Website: home-depot
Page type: payment
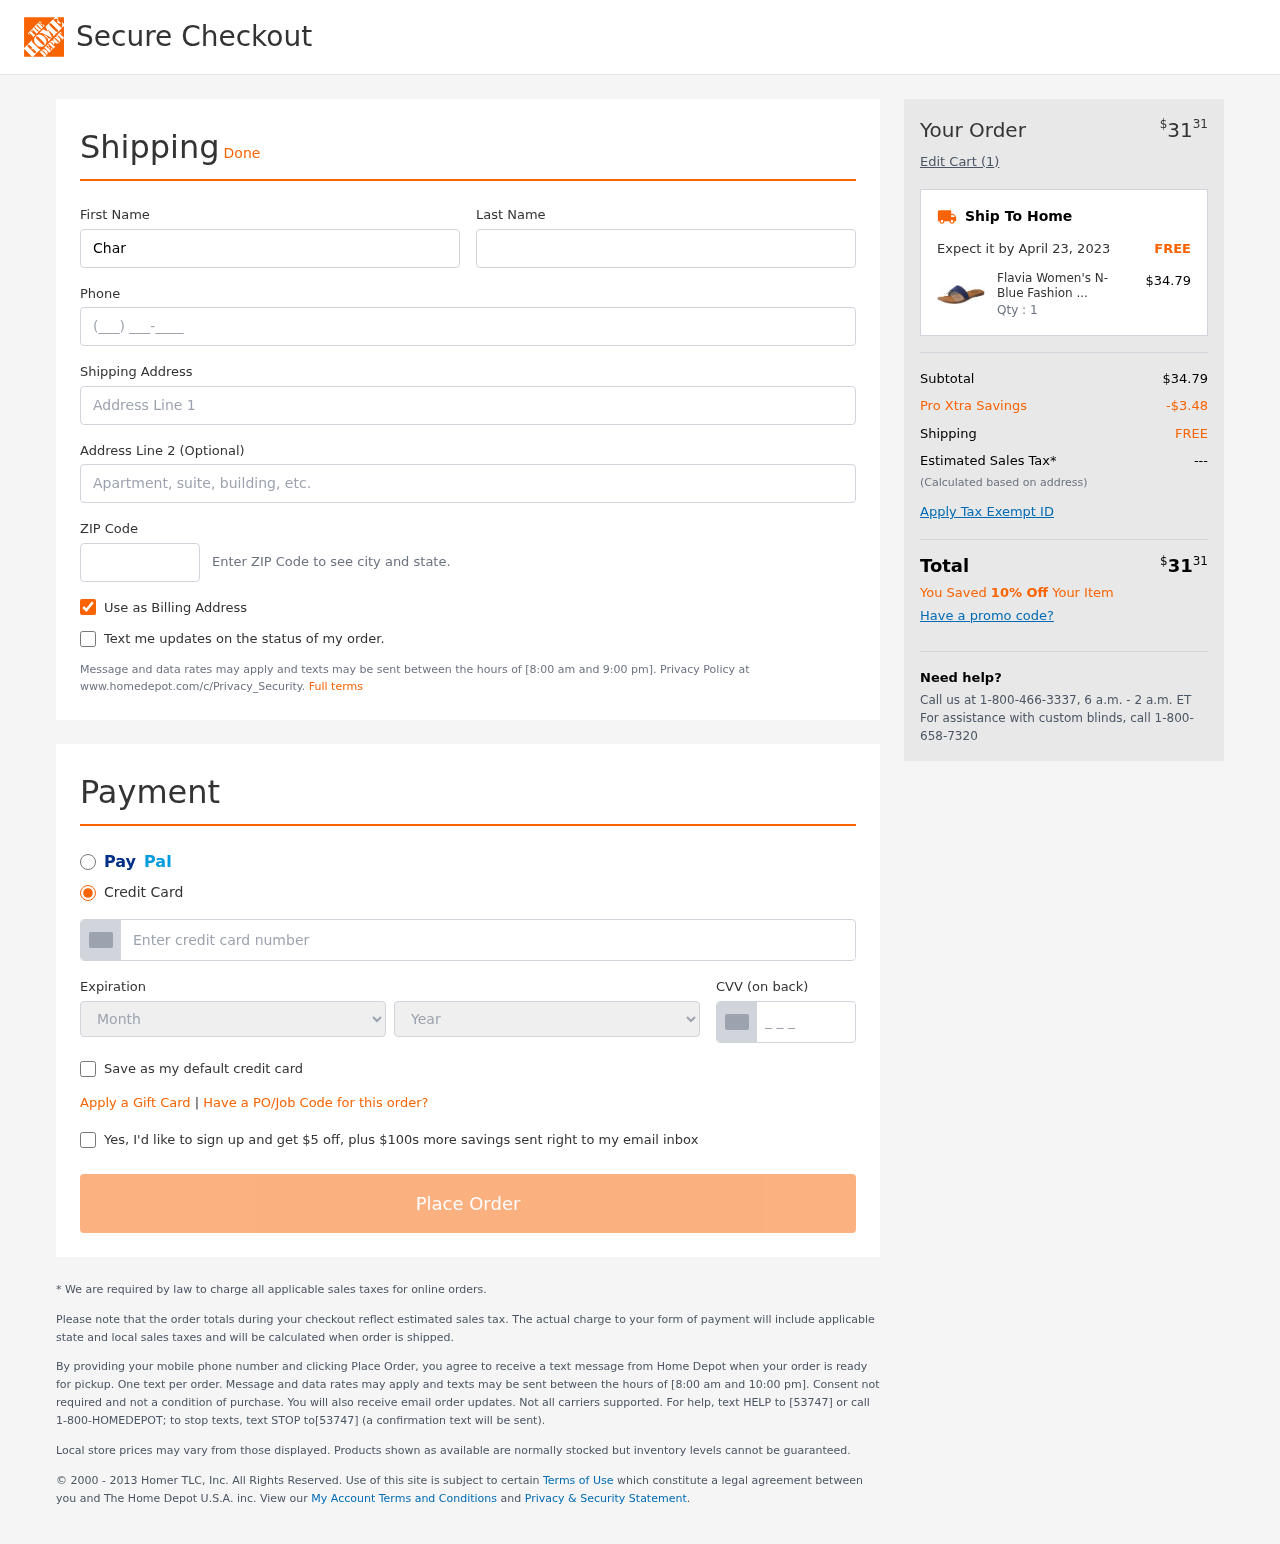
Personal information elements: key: PII_CARD_CVV
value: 697
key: PII_CARD_EXPIRY_MONTH
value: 09
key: PII_CARD_EXPIRY_YEAR
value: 30
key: PII_CARD_NUMBER
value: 4226 2531 3805 9493
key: PII_FIRSTNAME
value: Charles
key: PII_LASTNAME
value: Moore
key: PII_PHONE
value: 2222827040
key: PII_POSTCODE
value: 43465
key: PII_STREET
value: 398 Lisa Inlet
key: PII_STREET2
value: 3689 Curtis Alley
Product elements: key: PRODUCT1_NAME
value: Flavia Women's N-Blue Fashion Slippers-7 UK (39 EU) (8 US) (FL/246/NVY-BLU)
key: PRODUCT1_PRICE
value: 34.79
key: PRODUCT1_QUANTITY
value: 1
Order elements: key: ORDER_TOTAL
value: $3131
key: ORDER_NUM_ITEMS
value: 1
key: ORDER_DELIVERY_DATE
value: April 23, 2023
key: ORDER_SUBTOTAL
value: $34.79
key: ORDER_DISCOUNT
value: -$3.48
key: ORDER_SHIPPING_COST
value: FREE